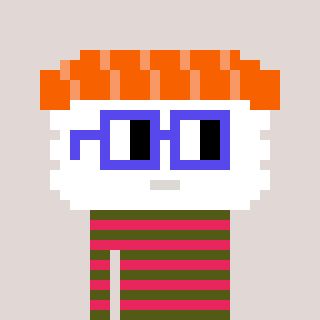
a pixel art character with square blue glasses, a nigiri-shaped head and a redpinkish-colored body on a warm background